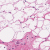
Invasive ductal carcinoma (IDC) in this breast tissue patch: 0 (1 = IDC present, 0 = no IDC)